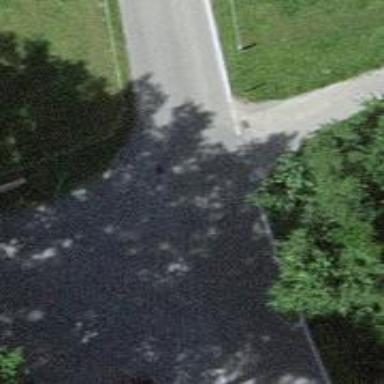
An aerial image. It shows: Unclassified road with asphalt surface.